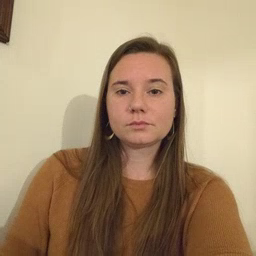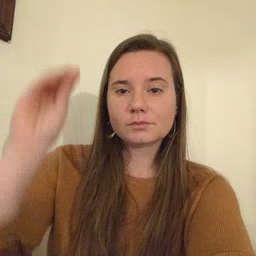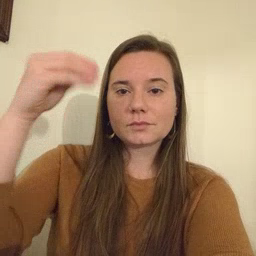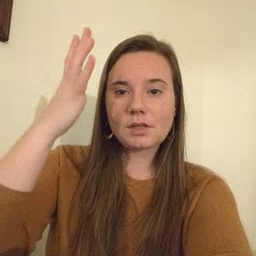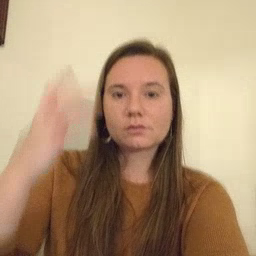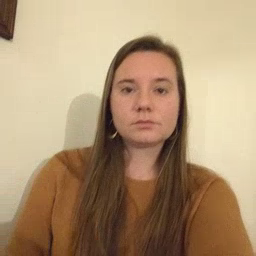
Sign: sun